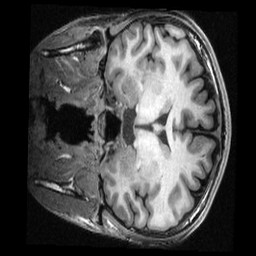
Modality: T1w
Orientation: coronal
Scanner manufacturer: ge
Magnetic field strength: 3 T
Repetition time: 0.007716 s
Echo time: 0.002948 s